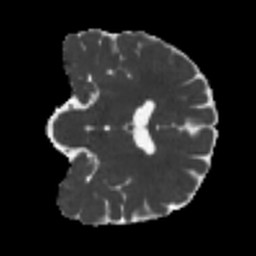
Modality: MD
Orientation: coronal
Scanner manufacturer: siemens
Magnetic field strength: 3 T
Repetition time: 4 s
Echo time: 0.0594 s